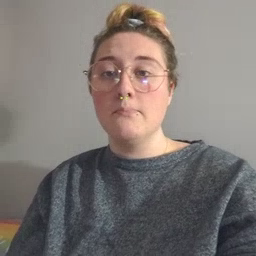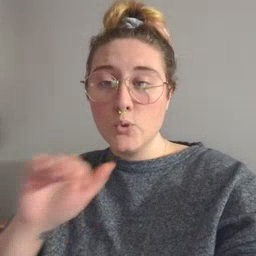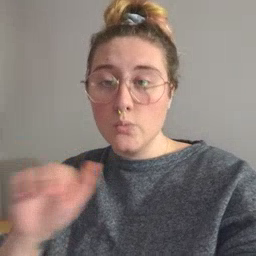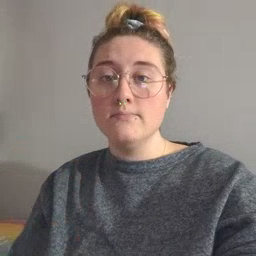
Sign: pool